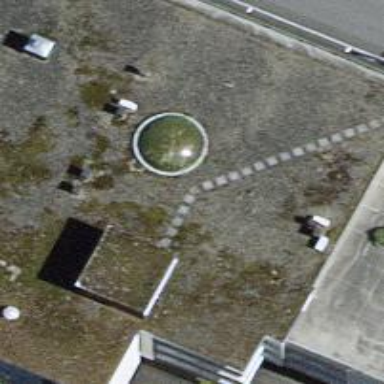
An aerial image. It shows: Building with flat roof.